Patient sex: M
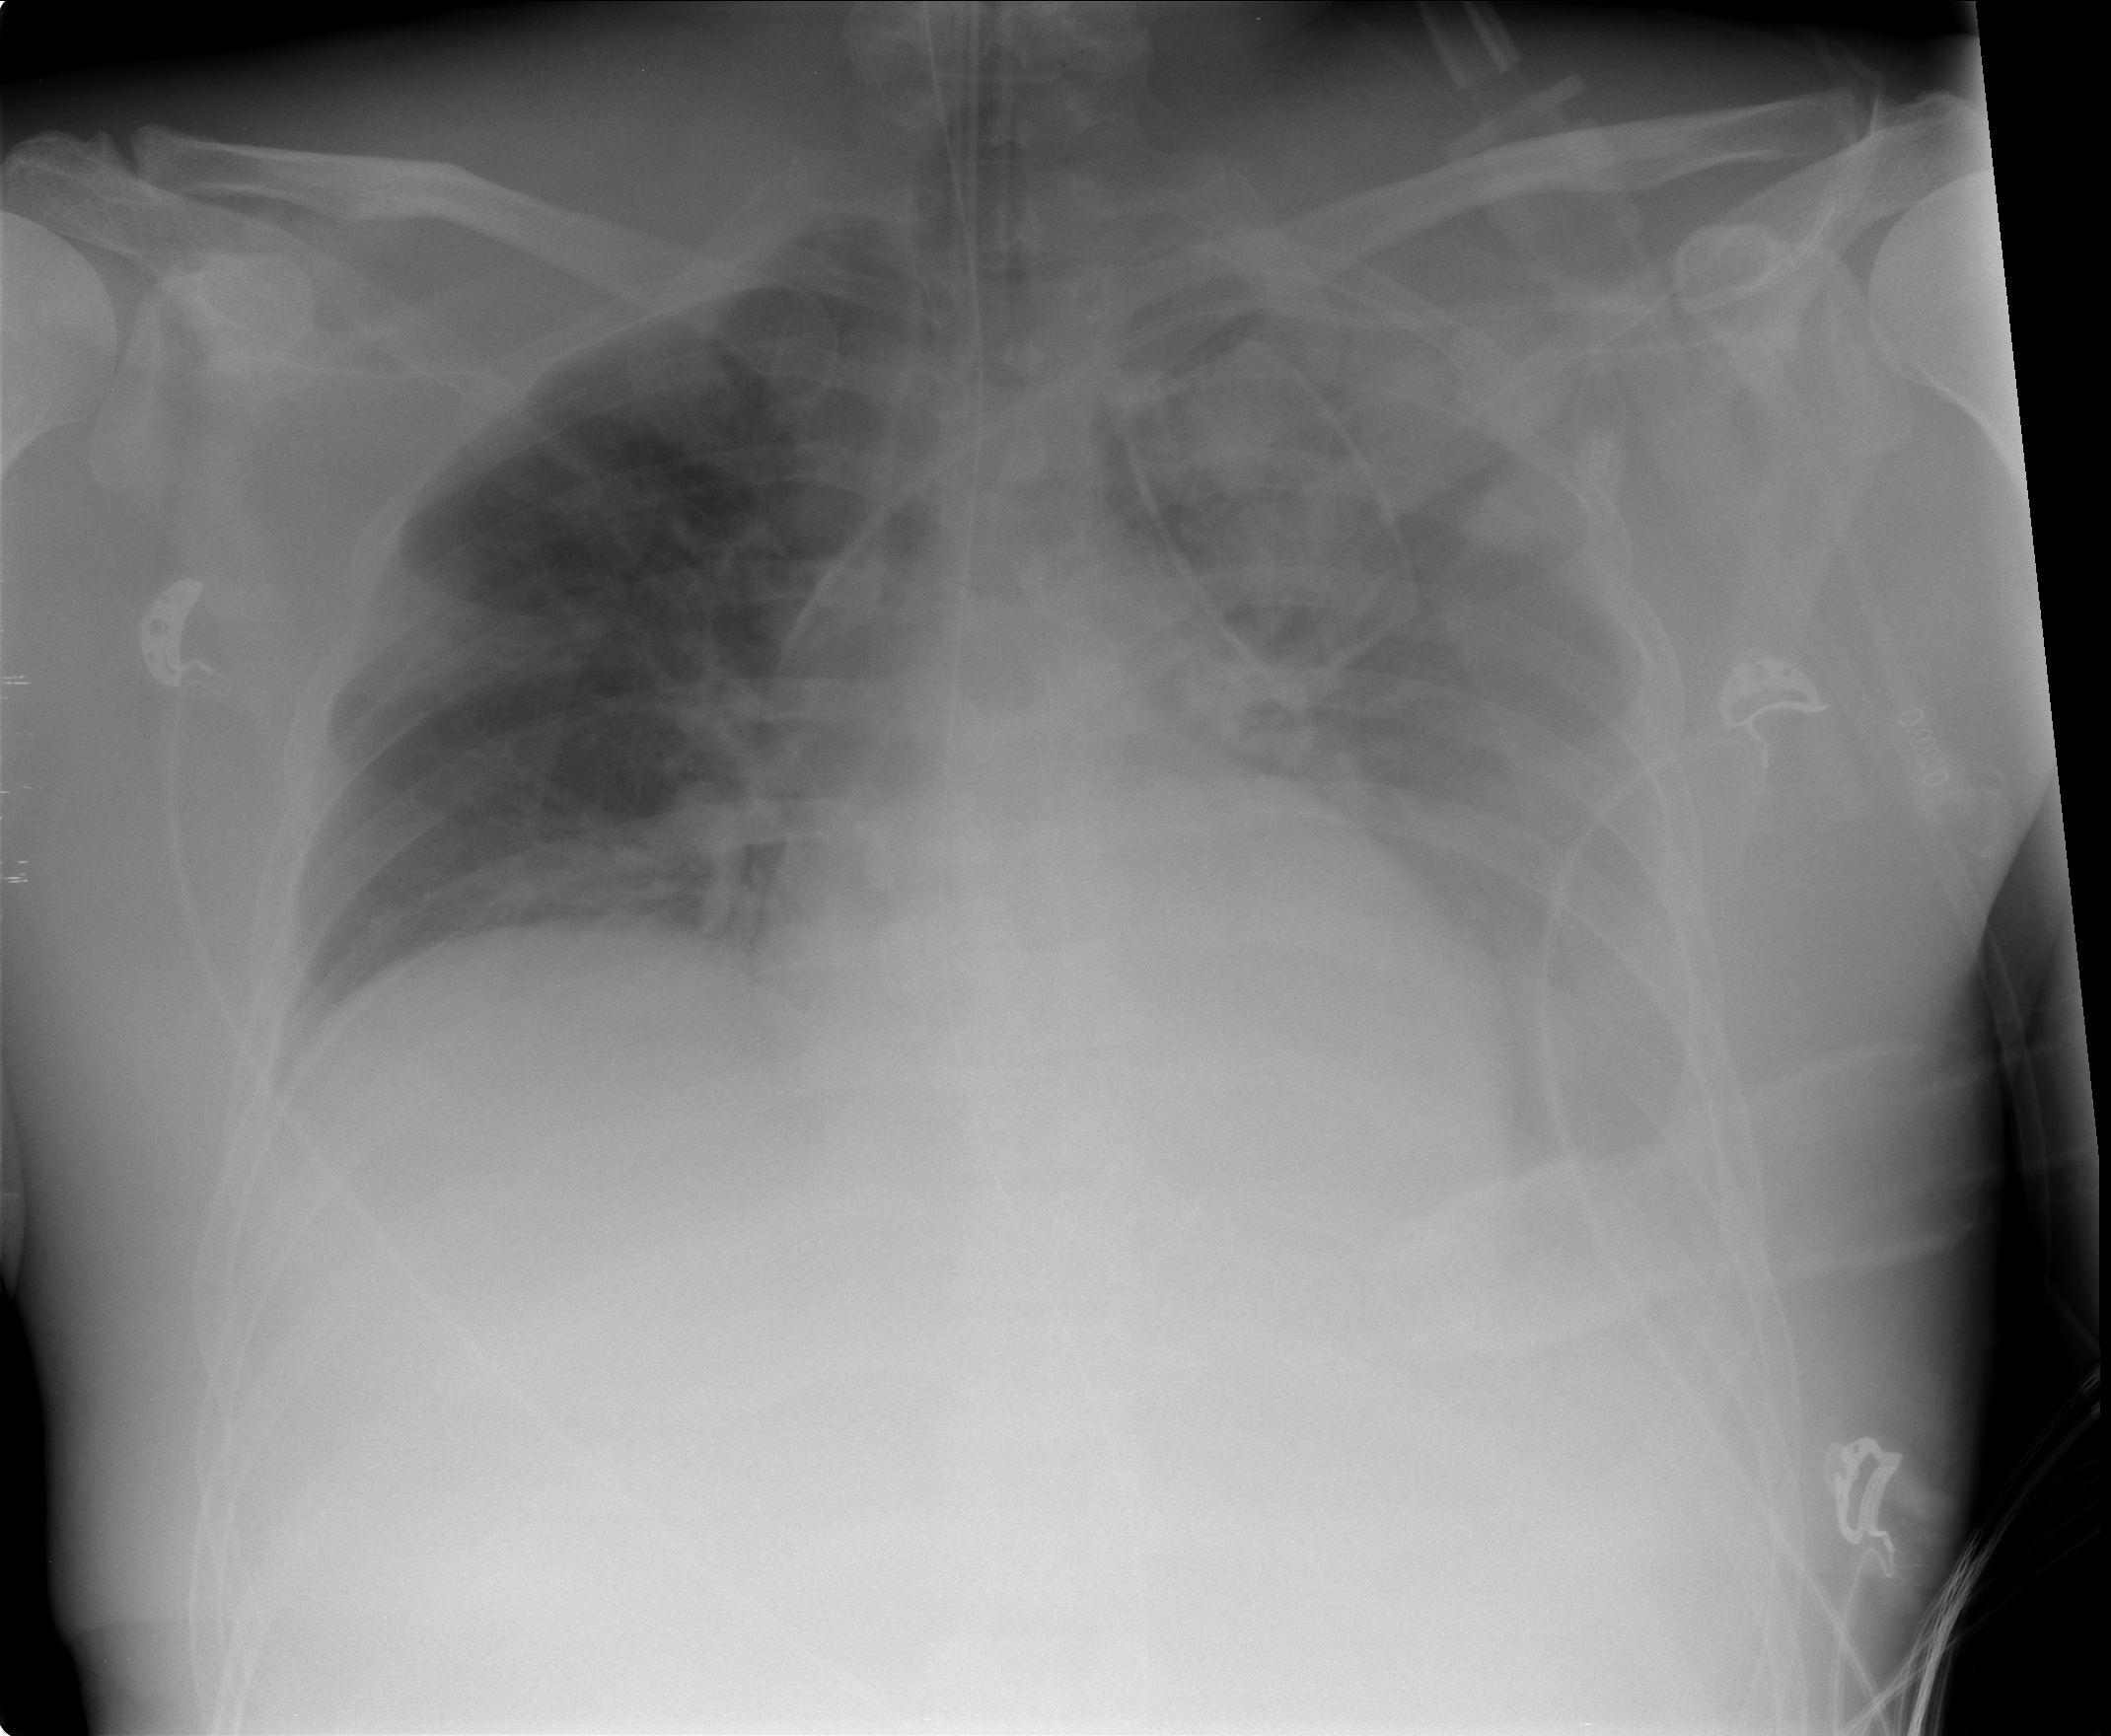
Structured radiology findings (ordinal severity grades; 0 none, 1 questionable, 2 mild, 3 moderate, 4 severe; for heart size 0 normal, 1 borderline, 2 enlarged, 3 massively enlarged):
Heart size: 0
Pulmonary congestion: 2
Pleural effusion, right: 0
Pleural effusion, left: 3
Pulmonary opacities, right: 2
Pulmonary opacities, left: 2
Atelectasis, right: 2
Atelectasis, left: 2